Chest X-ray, AP view. Patient: 65 years old, sex M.
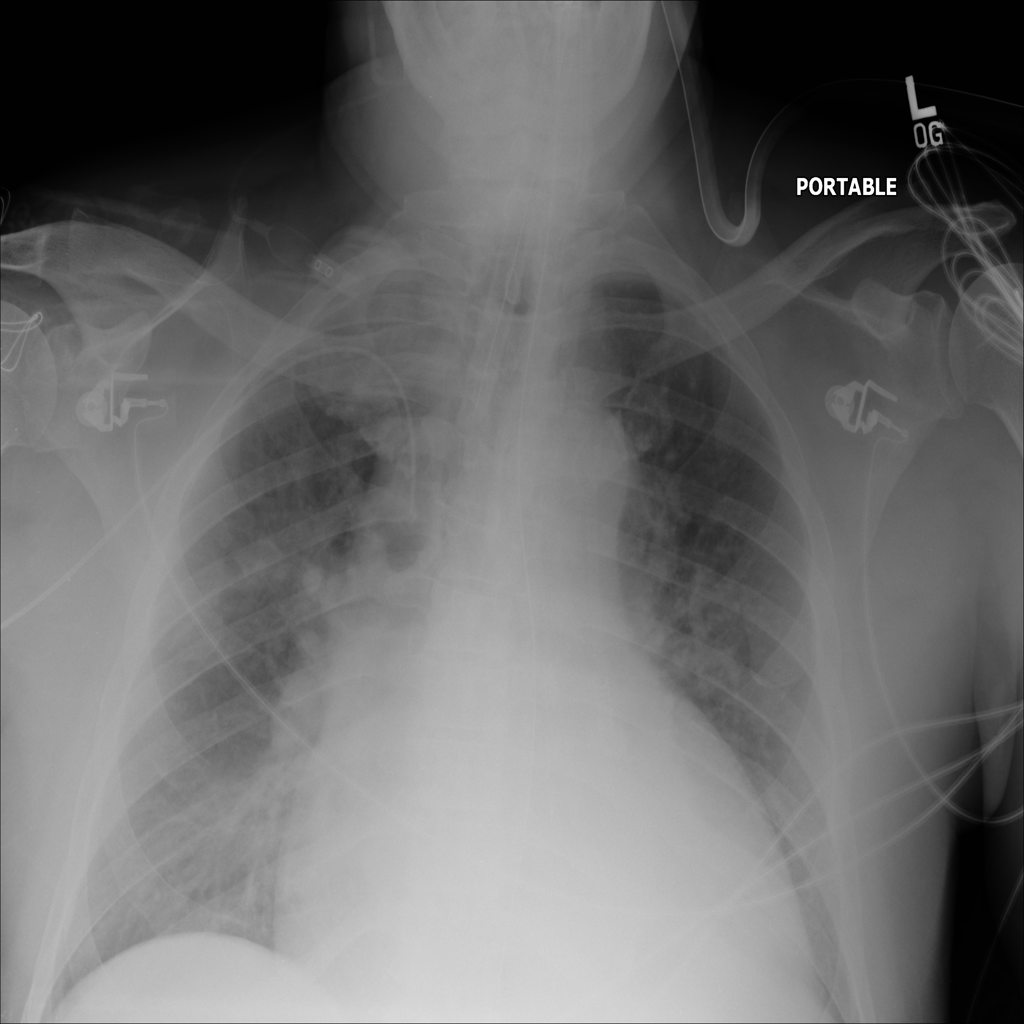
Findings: Cardiomegaly, Infiltration